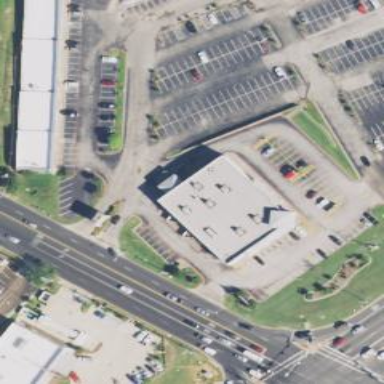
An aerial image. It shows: Building that is pharmacy providing healthcare services.